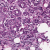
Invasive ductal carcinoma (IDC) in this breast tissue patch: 1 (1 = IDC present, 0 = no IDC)